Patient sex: M
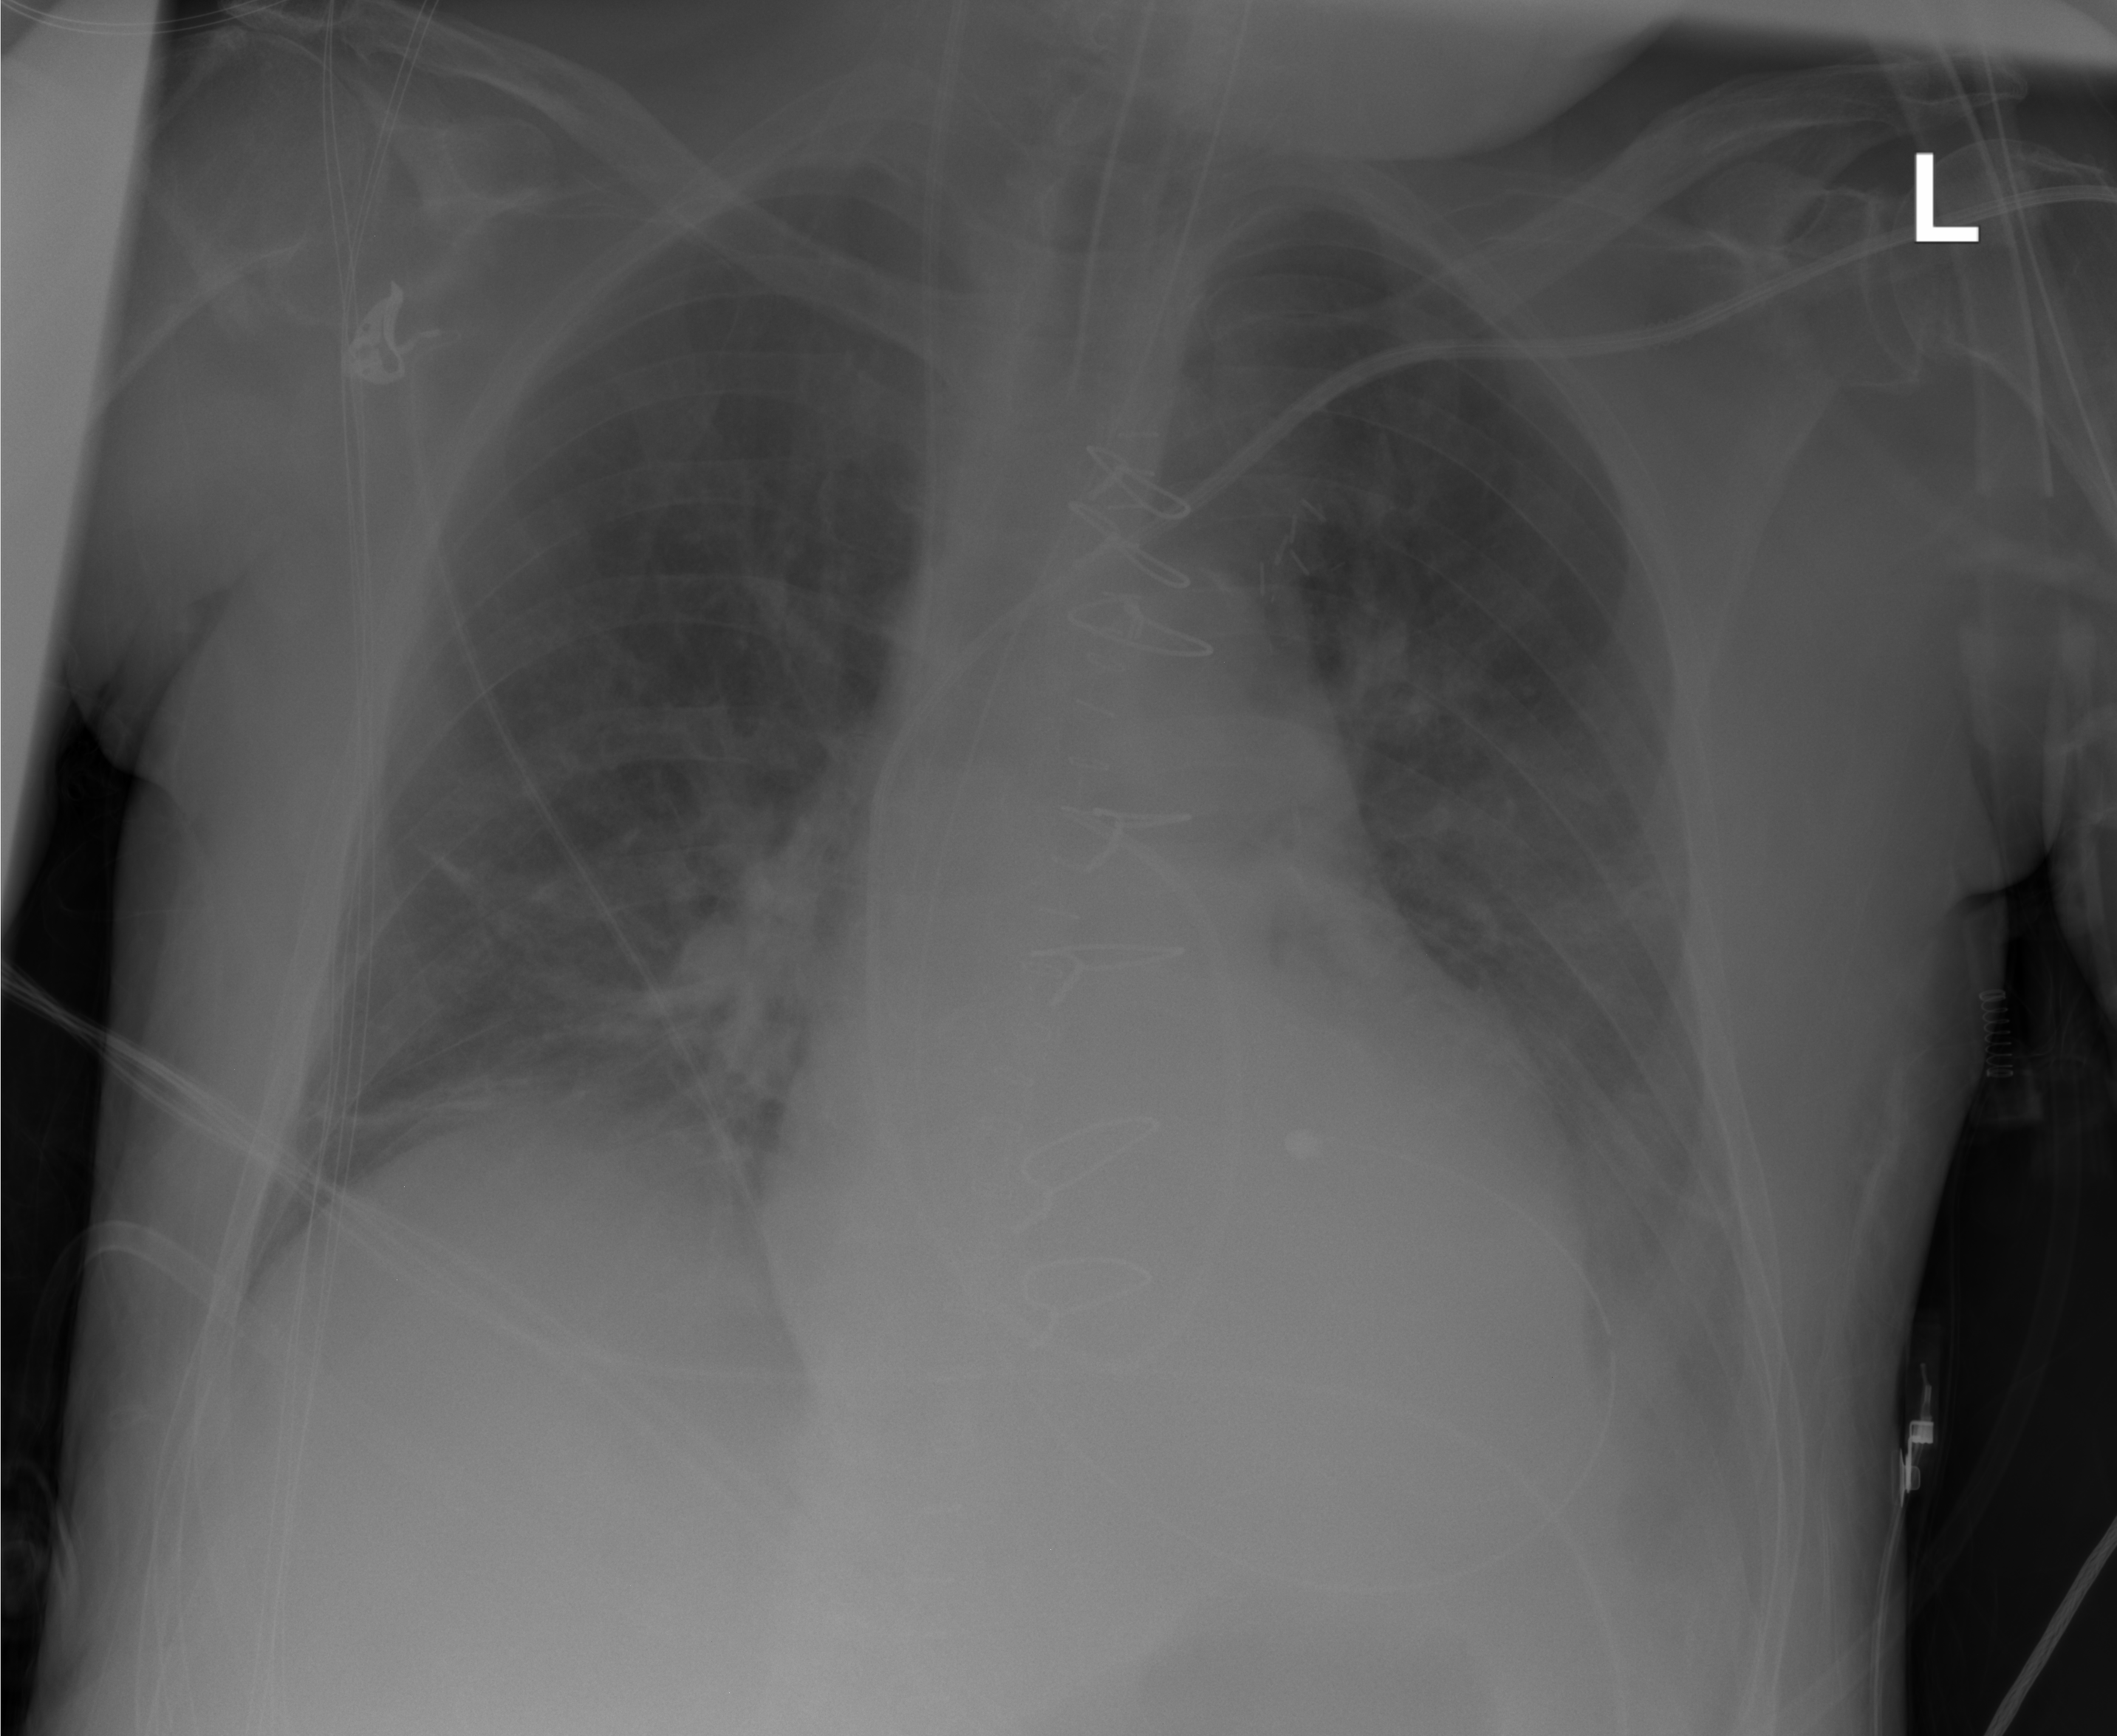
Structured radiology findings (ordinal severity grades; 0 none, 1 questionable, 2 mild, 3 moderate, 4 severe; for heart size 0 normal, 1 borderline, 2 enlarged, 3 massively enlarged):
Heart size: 2
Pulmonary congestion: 0
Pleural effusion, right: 0
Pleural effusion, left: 2
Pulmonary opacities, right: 0
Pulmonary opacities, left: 0
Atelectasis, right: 2
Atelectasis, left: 2